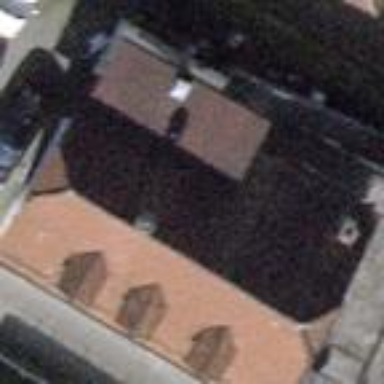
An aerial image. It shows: Restaurant in building.